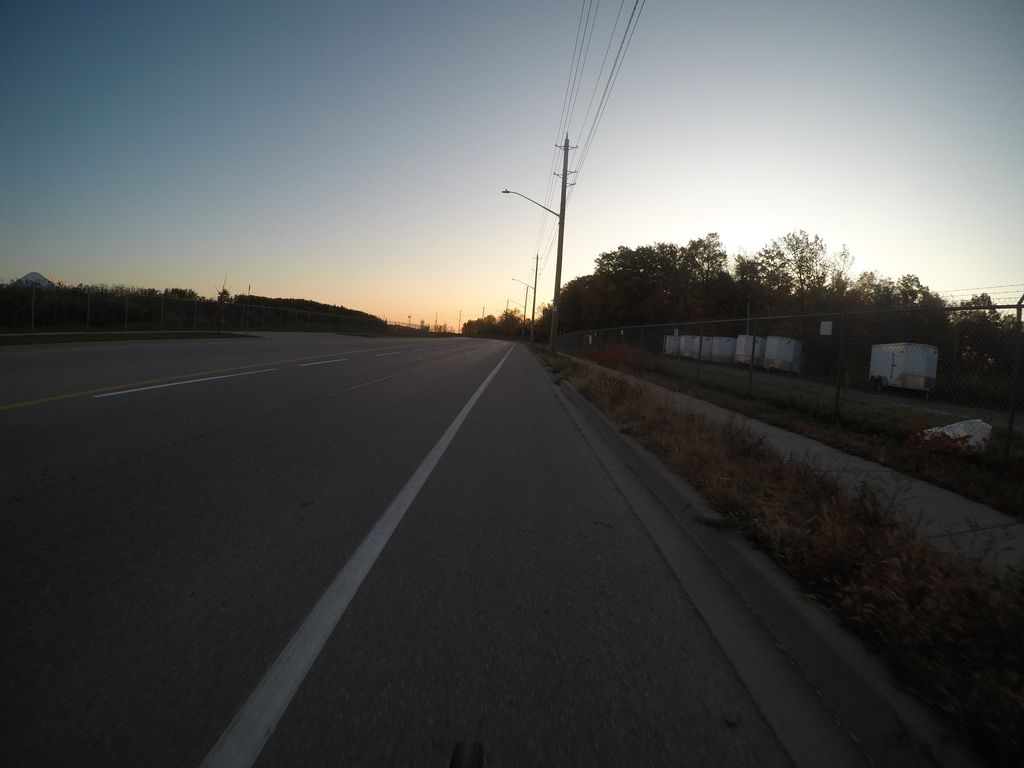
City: kitchener-waterloo